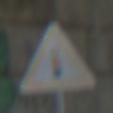
Verkehrszeichen: Lichtzeichenanlage
Umgebung: Outdoor, Urban
Tageszeit: Midday
Wetter: Clear
Licht: Natural
Jahreszeit: NotSpecified
Kontrast: LowContrast